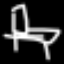
Label: chair